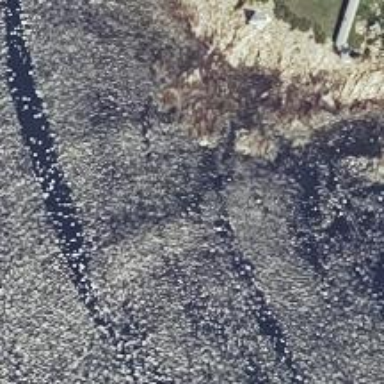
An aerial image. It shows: Lighthouse.